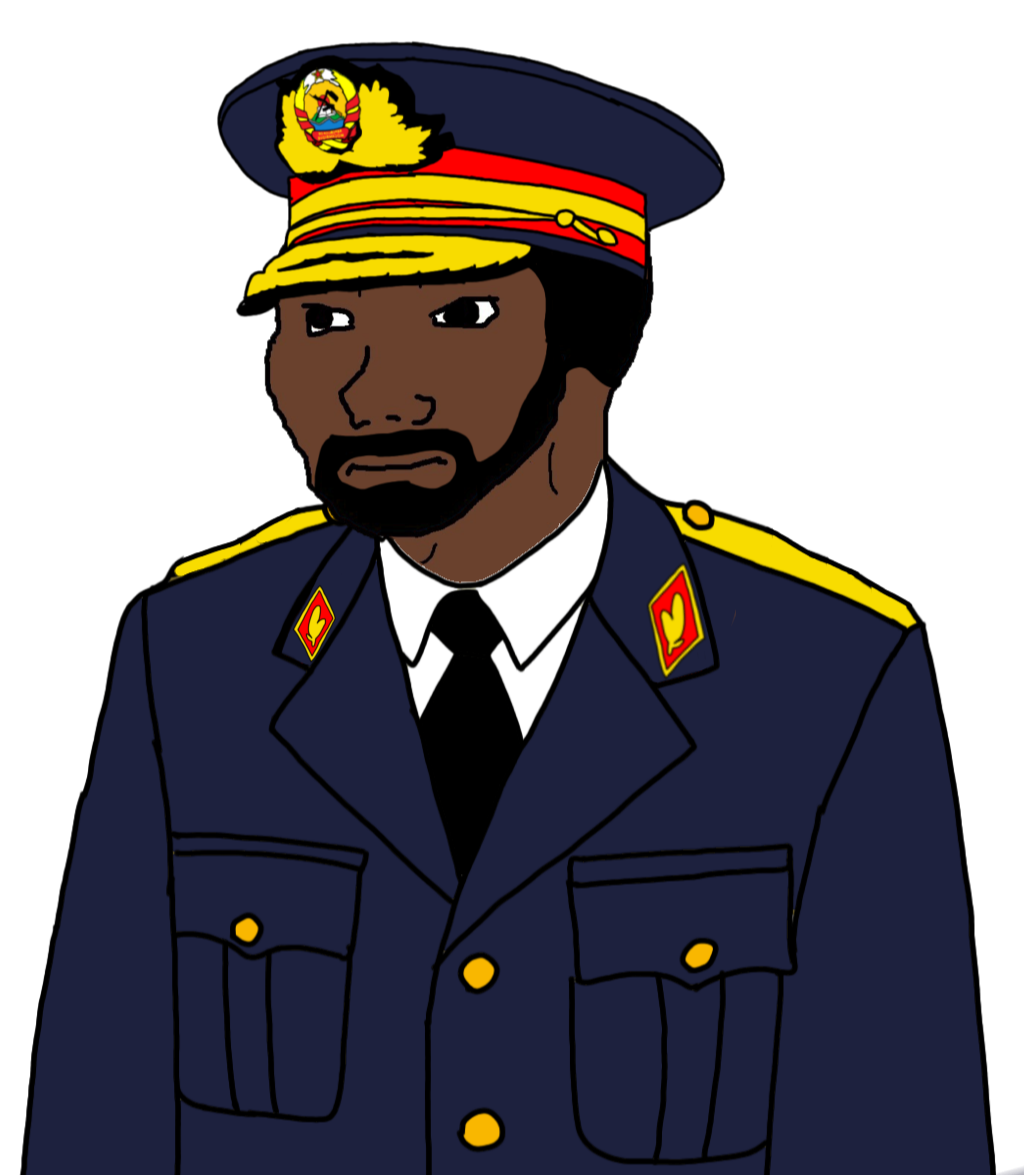
Label: 5_Blackjak